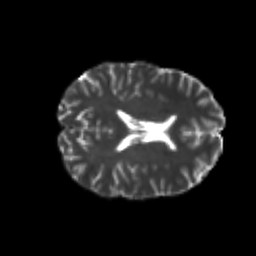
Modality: T2w
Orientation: axial
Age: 22
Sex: female
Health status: healthy
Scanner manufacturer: philips
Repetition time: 7.391 s
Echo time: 0.08599 s